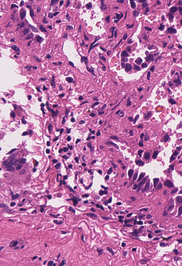
Tumor epithelial tissue: yes
Tumor-associated stroma tissue: yes
Normal tissue: no